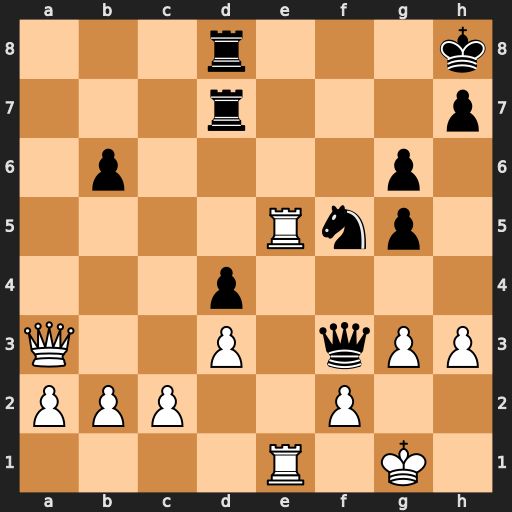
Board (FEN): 3r3k/3r3p/1p4p1/4Rnp1/3p4/Q2P1qPP/PPP2P2/4R1K1
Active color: w
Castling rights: -
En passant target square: -
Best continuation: Re8+ Rxe8 Rxe8+ Kg7 Qf8#